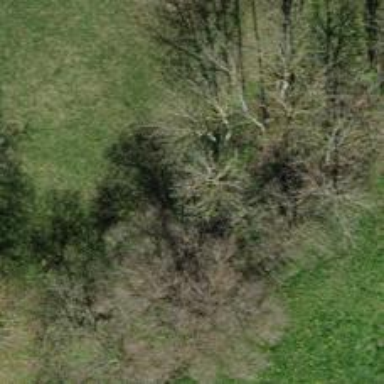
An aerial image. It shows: Mixed leaf-type tree in natural setting.